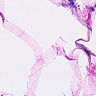
Metastatic tissue present: no